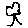
Label: tree